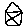
Label: house